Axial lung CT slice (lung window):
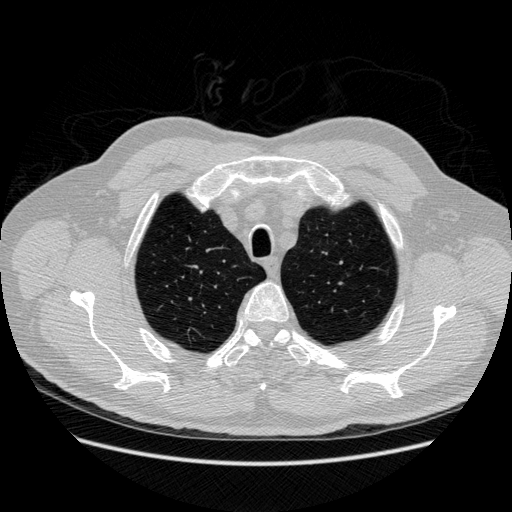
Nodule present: no